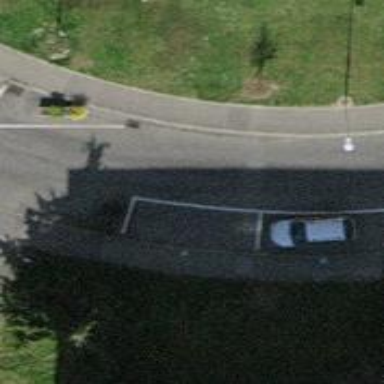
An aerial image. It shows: Residential road with asphalt surface. There are sidewalks on both sides and cycle lane on the left.